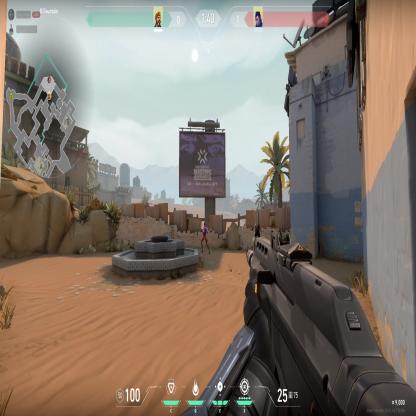
Label: enemy